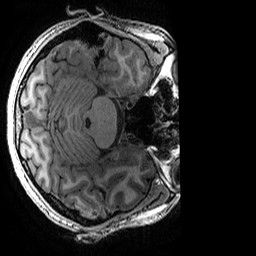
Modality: T1w
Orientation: axial
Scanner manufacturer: ge
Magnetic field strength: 3 T
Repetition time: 0.008156 s
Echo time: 0.00318 s